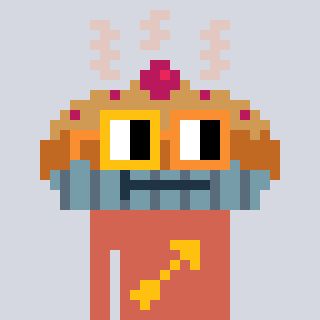
a pixel art character with square yellow and orange glasses, a pie-shaped head and a peachy-colored body on a cool background